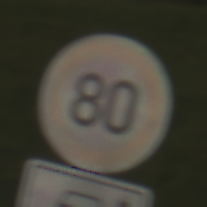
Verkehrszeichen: Geschwindigkeit80
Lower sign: HinweisDurchSinnbild22
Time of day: MorningAfternoon
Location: Outdoor (Nature)
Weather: PartlyCloudy
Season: NotSpecified
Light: Natural